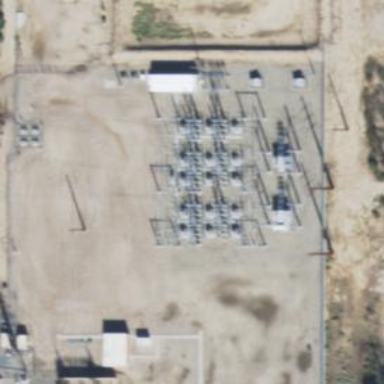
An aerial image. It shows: Switch used for power control.